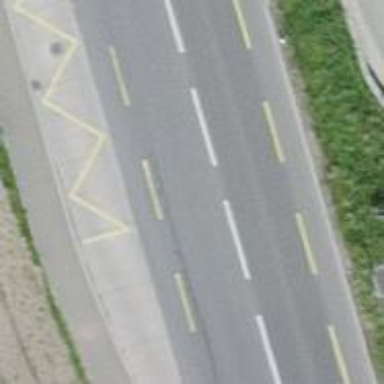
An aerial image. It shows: Secondary road with dedicated cycle lane.